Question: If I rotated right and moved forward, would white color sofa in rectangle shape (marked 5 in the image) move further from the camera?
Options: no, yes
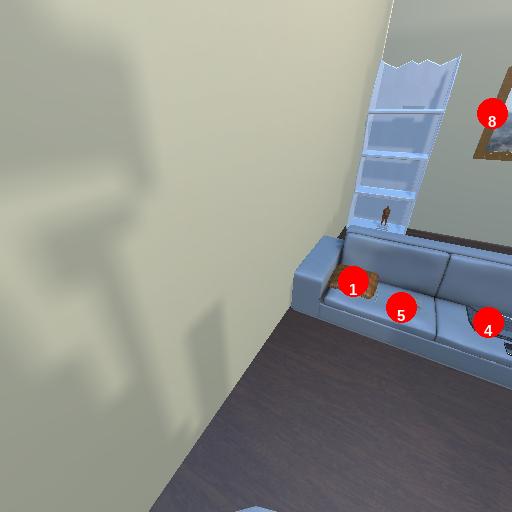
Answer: no